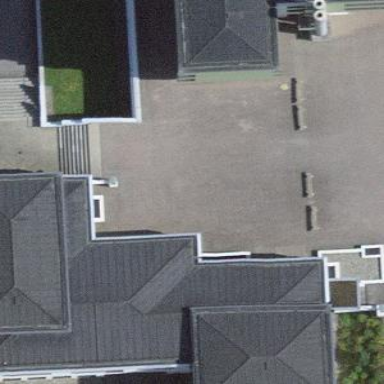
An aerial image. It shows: Primary school building.